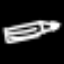
Label: pencil